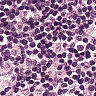
Metastatic tissue present: no